Interaction volume radius: 5 \u00c5
Interaction volume height: 15 \u00c5
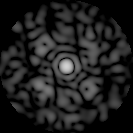
Disorder parameter: 0.6964